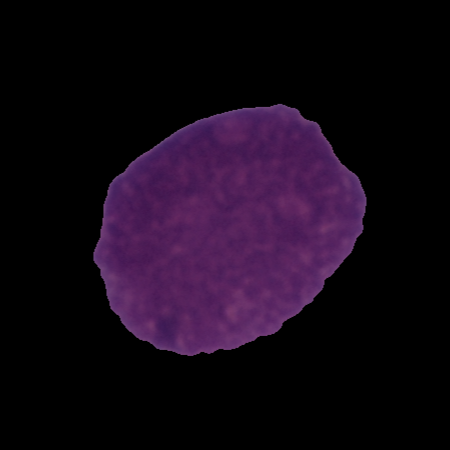
Label: cancer